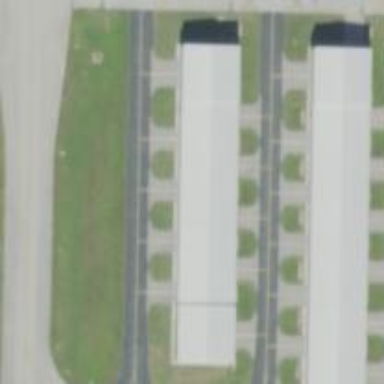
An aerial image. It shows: View of taxiway at the airport.